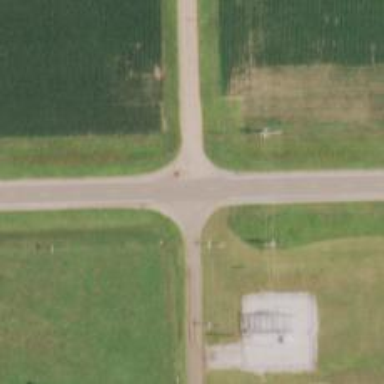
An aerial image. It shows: Unclassified road.